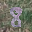
Label: 8